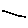
Label: line